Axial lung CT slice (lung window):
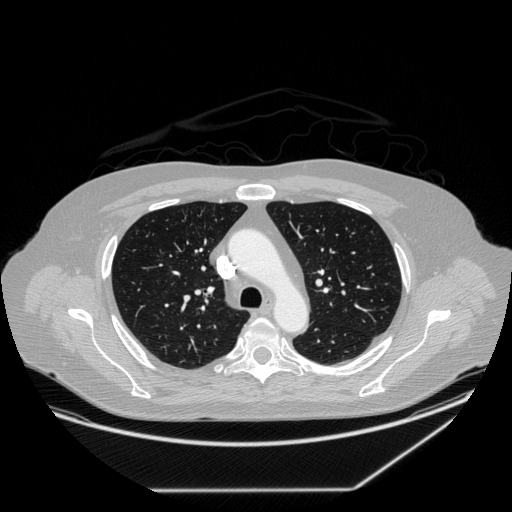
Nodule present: no